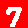
Digit: 7